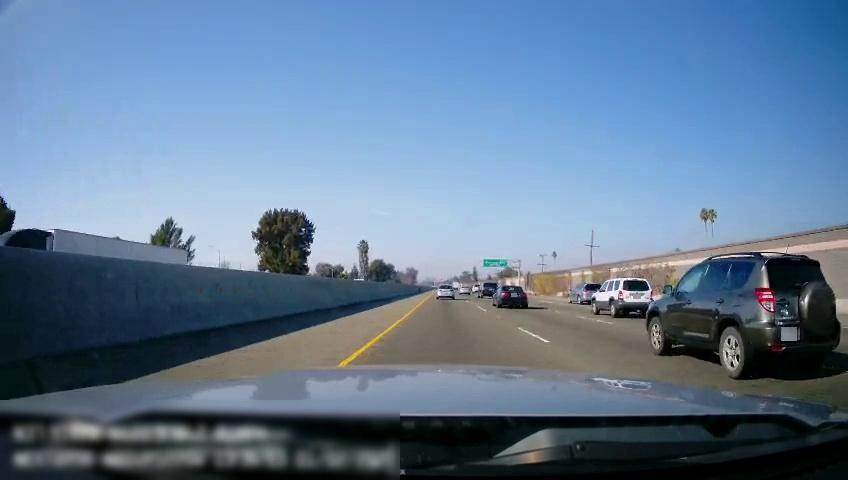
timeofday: Day
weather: Sunny
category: Drivable Space
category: Vehicles | SUV
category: Vehicles | SUV
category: Vehicles | Car
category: Vehicles | Truck
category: Vehicles | SUV
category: Vehicles | Car
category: Vehicles | SUV
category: Vehicles | Car
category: Vehicles | Truck
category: Lanes | Current Lane
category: Lanes | Current Lane
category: Lanes | Alternate Lane
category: Lanes | Alternate Lane
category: Lanes | Alternate Lane
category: Traffic | Signs